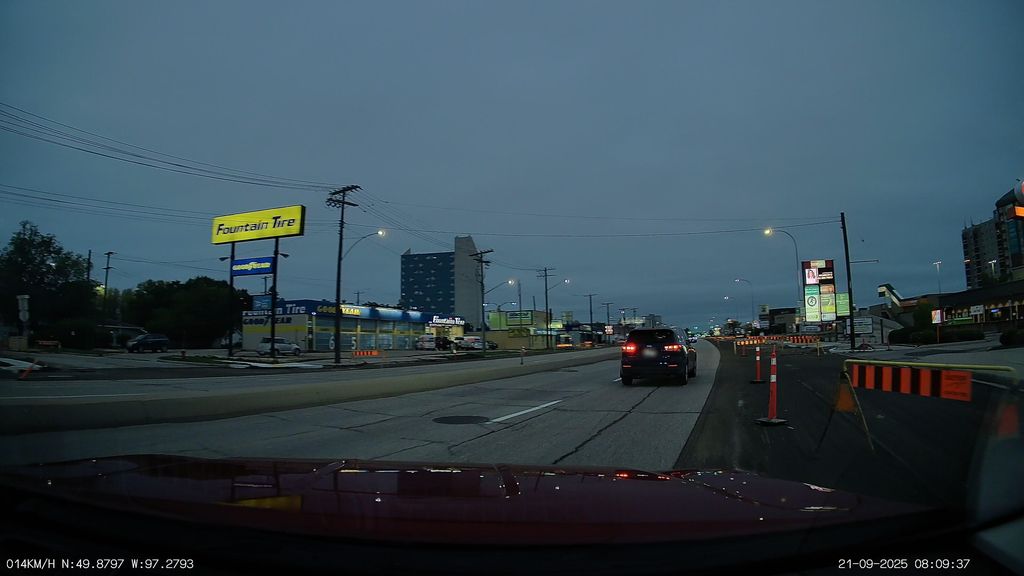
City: winnipeg